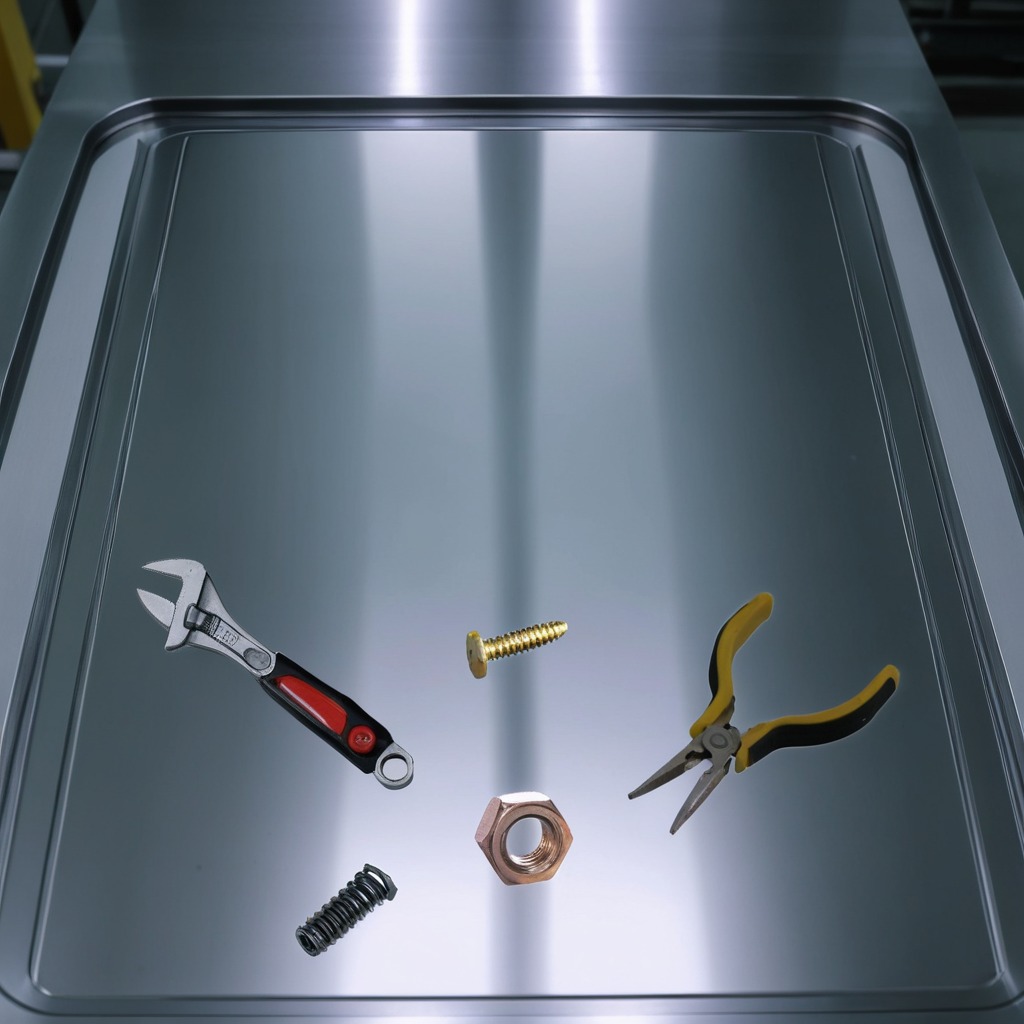
A metal machine screw, pliers, coiled metal spring, metal nut and wrench are lying on the metal table.